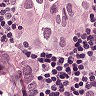
Metastatic tissue present: yes